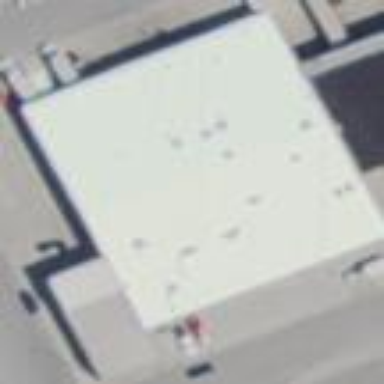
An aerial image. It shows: Warehouse building.